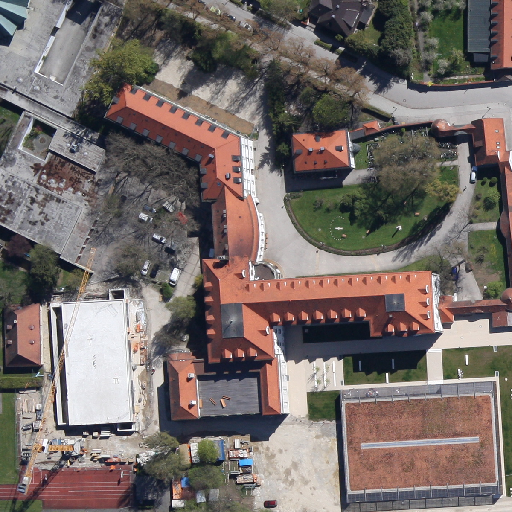
Referring expression: paved road along with tree